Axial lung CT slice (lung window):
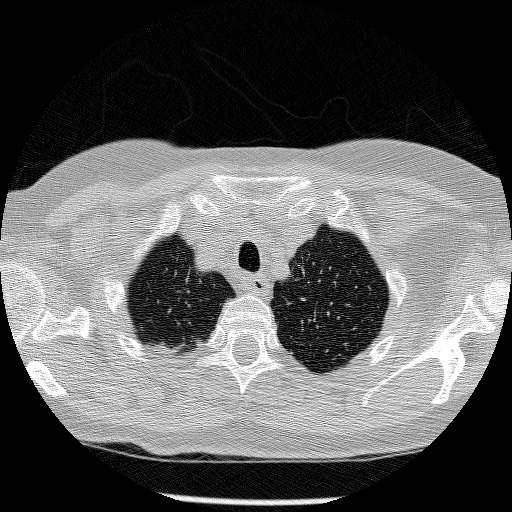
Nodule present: no